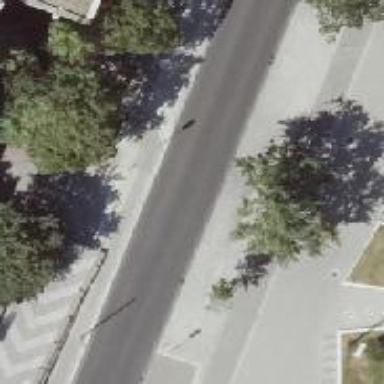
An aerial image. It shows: Unclassified asphalt road with sidewalks on both sides. Tourist bus is present in the scene.